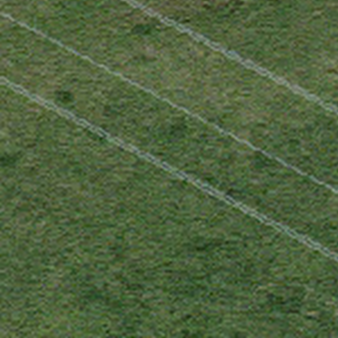
Label: other